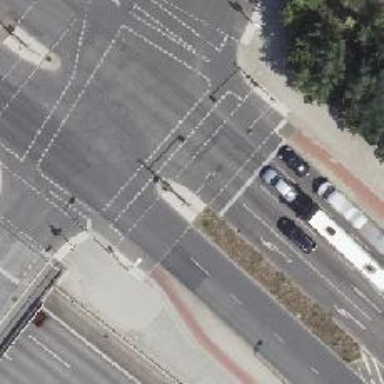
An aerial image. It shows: Traffic island located on footway.